Field crop: maize
Growth stage: 2
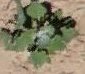
Species: chenopodium